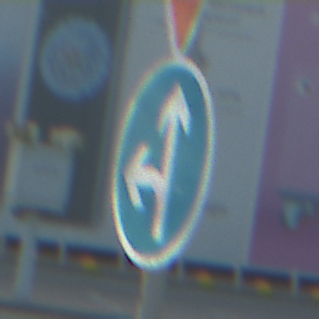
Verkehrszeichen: VorgeschriebeneFahrtrichtungGeradeausOderLinks
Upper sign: VorfahrtGewaehren
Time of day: MorningAfternoon
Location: Outdoor (Suburban)
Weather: PartlyCloudy
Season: NotSpecified
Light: Natural